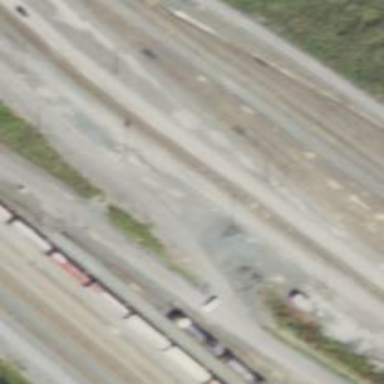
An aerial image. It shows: Railway yard in service.